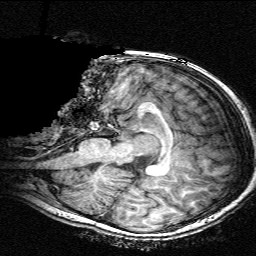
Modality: T1w
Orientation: sagittal
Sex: female
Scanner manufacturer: siemens
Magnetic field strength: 3 T
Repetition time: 2.3 s
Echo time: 0.00336 s